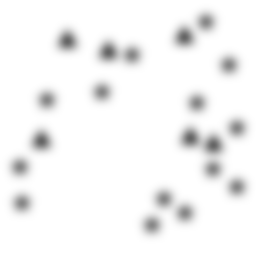
Squares: 0
Triangles: 6
Stars: 14
Total shapes: 20